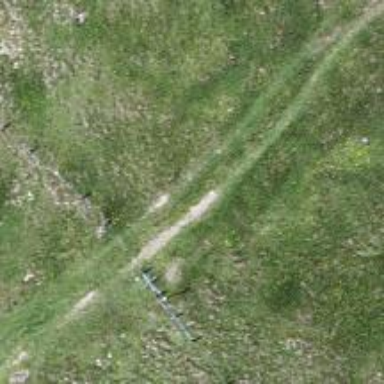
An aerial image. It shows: Excellent grass path with grade5 tracktype.